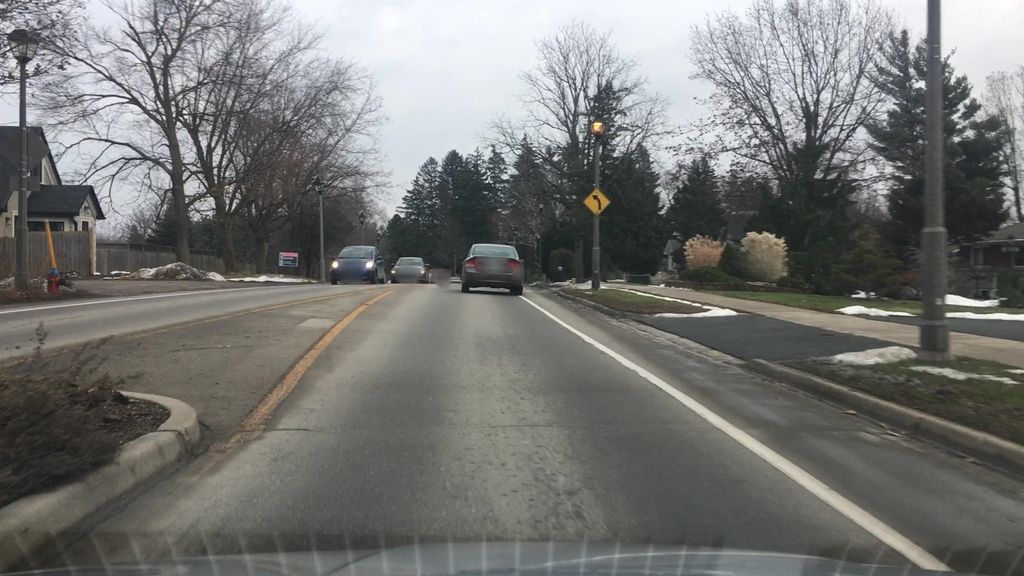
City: hamilton